Question: I have a 'TabBarController' with 'NavigationController'... the main 'TabController' has some buttons which i want to add borders to... am doing this in 'ViewDidAppear' but its not called! when i go to child controller and click back button its called now .. but when firstly click the tab is not called!
and what am doing is this in the main tab vc:
'''
override func viewDidAppear(_ animated: Bool) {
super.viewDidAppear(animated)
if MOLHLanguage.isArabic(){
aboutusbtn.addRightBorderHome( borderWidth: 3)
rulesbtn.addRightBorderAboutus(borderWidth: 3)
committeebtn.addRightBorderHistory(borderWidth: 3)
generalbtn.addRightBorderShare(borderWidth: 3)
publickbtn.addRightBorderHome(borderWidth: 3)
contactusbtn.addRightBorderAboutus(borderWidth: 3)
}else{
aboutusbtn.addLeftBorderHome(width: 3)
committeebtn.addLeftBorderAboutus(width: 3)
rulesbtn.addLeftBorderHistory(width: 3)
generalbtn.addLeftBorderShare(width: 3)
publickbtn.addLeftBorderHome(width: 3)
contactusbtn.addLeftBorderAboutus(width: 3)
}
}
'''
but this is not called until i click back from child ... but when first click on the tab it will not be called!
why? and how to solve this?

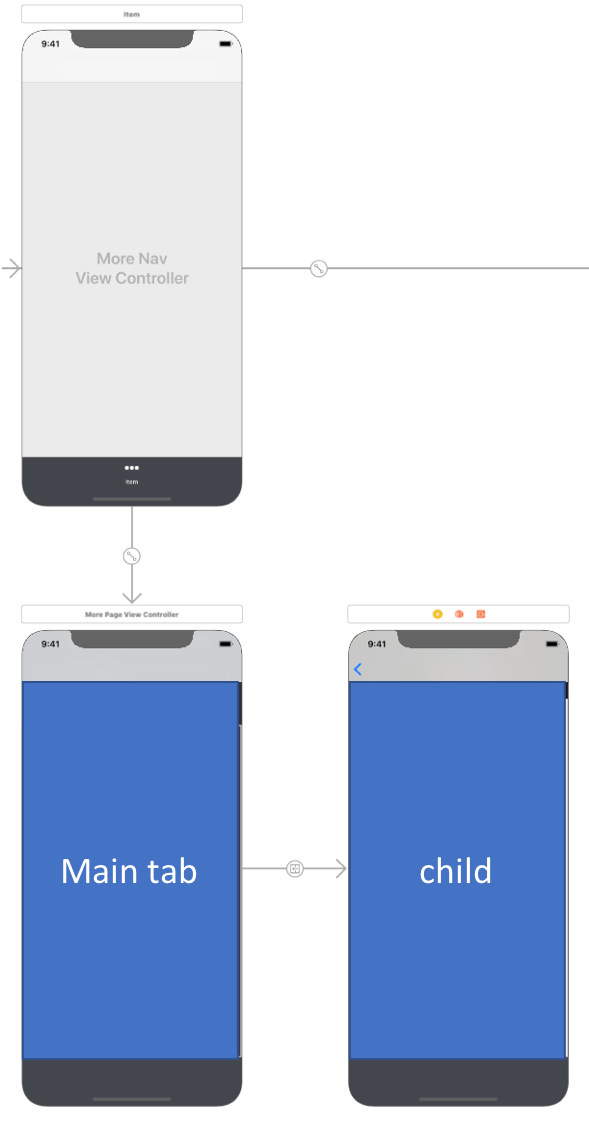
Answer: I have found the solution ..
I just added the following:
'''
override func viewDidAppear(_ animated: Bool) {
super.viewDidAppear(animated)
}
'''
In the navigation controller, and it was solved! :)